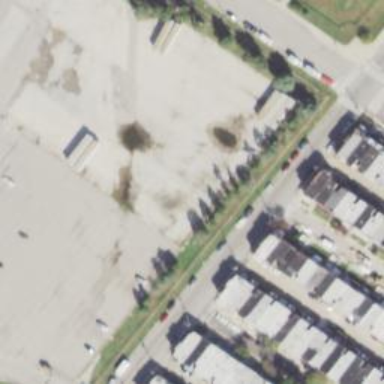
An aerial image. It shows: Alley classified as service road.